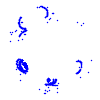
Particle: kaon